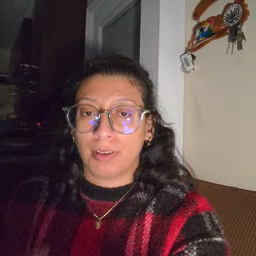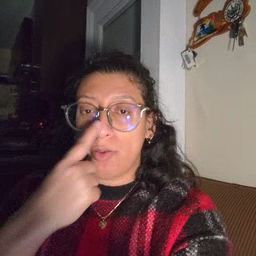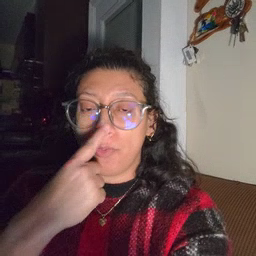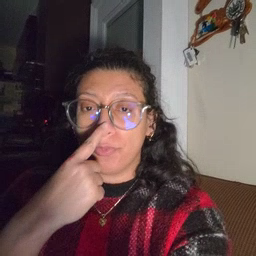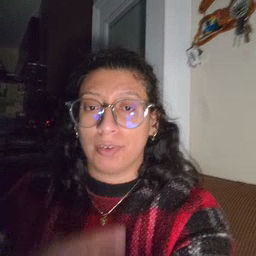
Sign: nose